Question: i write a code.gs file whose two functions are
'''
function menuItem2(){
var html = HtmlService.createTemplateFromFile('firstFile').evaluate();
SpreadsheetApp.getActiveSpreadsheet().show(HtmlService.createHtmlOutput(html));
}
function include(filename) {
return HtmlService.createHtmlOutputFromFile(filename)
.getContent();
}
'''
i write a html page named it as firstFile
'''
<?= include('bootstrap-picker'); ?>
<div>
<script type = "text/javascript" src="//ajax.googleapis.com/ajax/libs/jquery/1.10.2/jquery.min.js"></script>
<script type="text/javascript" src="//netdna.bootstrapcdn.com/bootstrap/3.0.0/js/bootstrap.min.js"></script>
<link rel="stylesheet" type="text/css" href="//netdna.bootstrapcdn.com/bootstrap/3.0.0/css/bootstrap.min.css"></link>
<select class="selectpicker">
<option value="volvo">Volvo</option>
<option value="saab">Saab</option>
<option value="mercedes">Mercedes</option>
<option value="audi">Audi</option>
</select>
<script type="text/javascript">
</script>
</div>
'''
but the dialogue instead of including script tag its showing me script as text instead of including it what is the mistake that i am doing ??please guideline

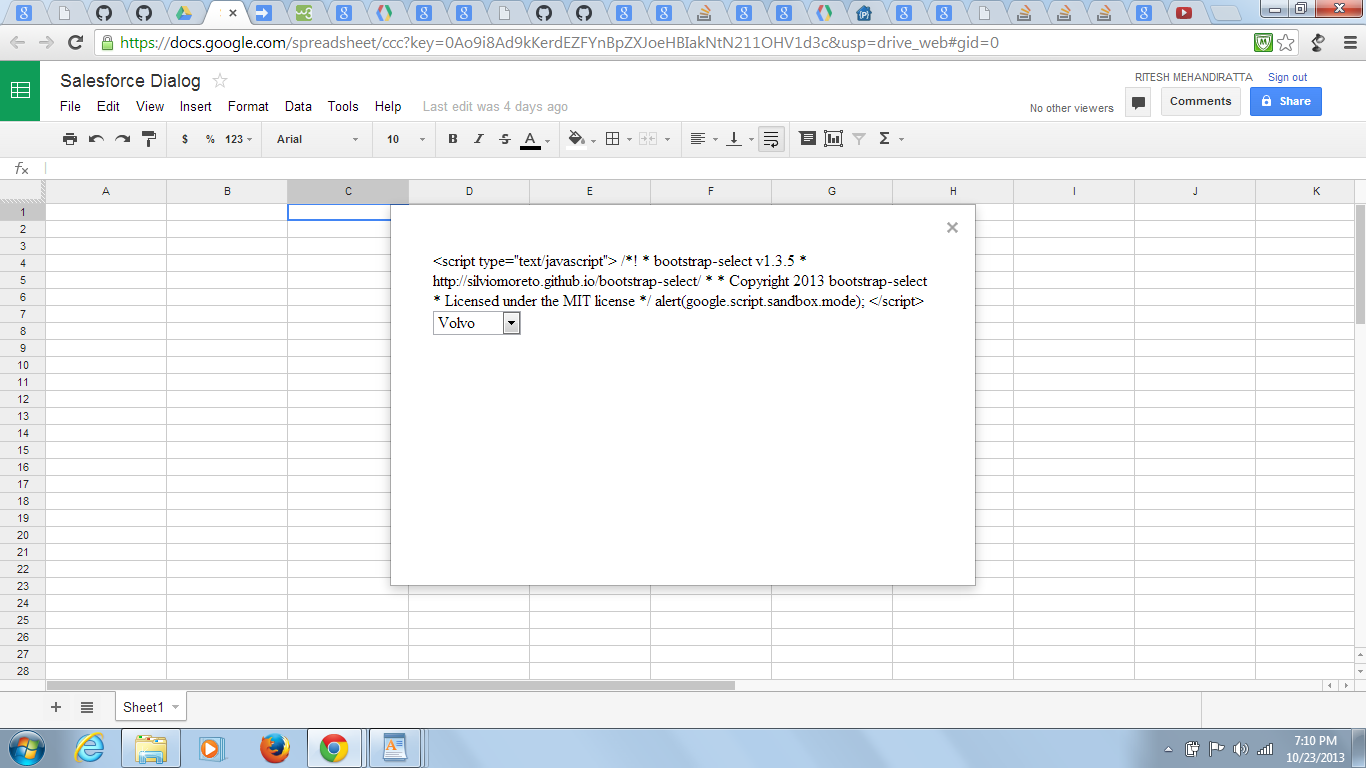
Answer: The '<?= ?>' syntax will escape characters.
In this case, you should use '<?!= ?>' syntax.
It does not escape characters.
<URL>